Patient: sex M, age 58
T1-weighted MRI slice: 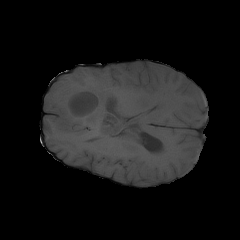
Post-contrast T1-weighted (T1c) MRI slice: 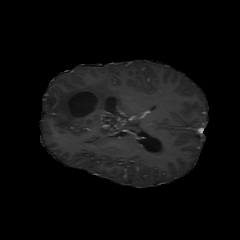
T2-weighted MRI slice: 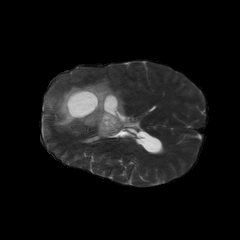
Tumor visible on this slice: yes
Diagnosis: Astrocytoma, IDH-mutant
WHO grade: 4